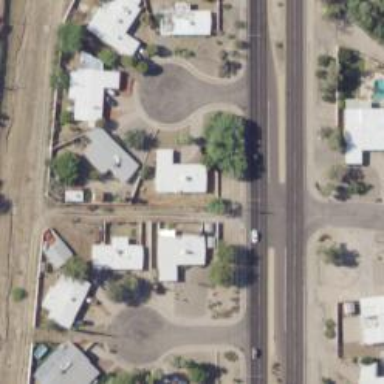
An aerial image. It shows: Alley classified as service road.